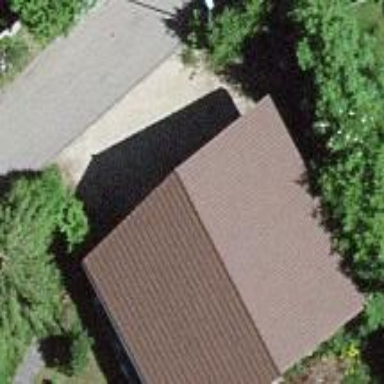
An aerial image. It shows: Garage.